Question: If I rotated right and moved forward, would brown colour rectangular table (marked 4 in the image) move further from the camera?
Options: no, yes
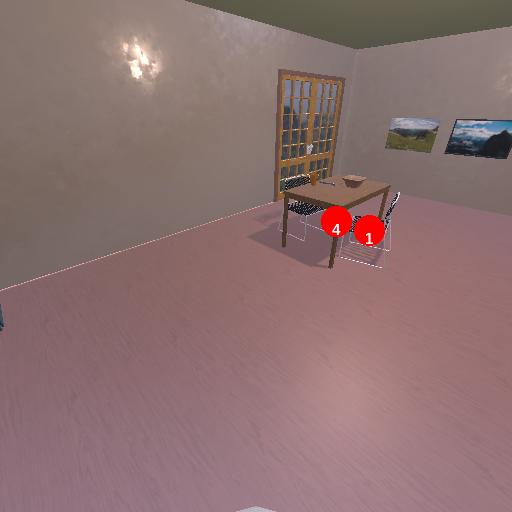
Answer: no